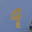
Label: 9